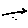
Label: line